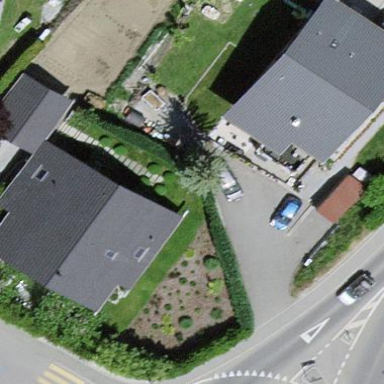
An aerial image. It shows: Gabled roofed house.